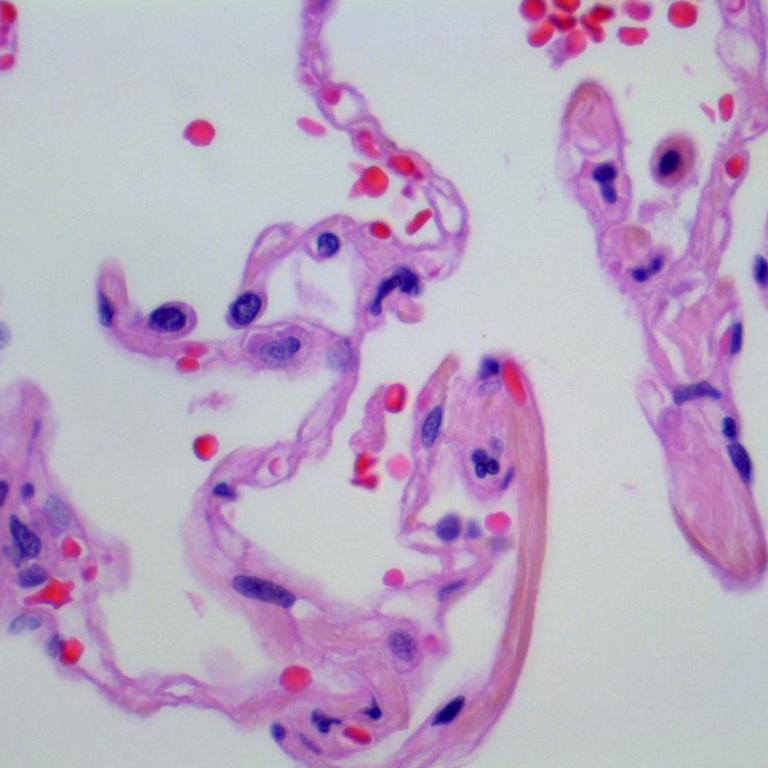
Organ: lung
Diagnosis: benign